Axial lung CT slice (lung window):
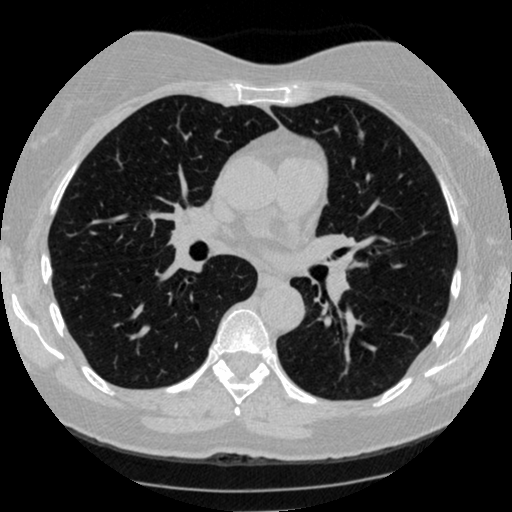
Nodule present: no